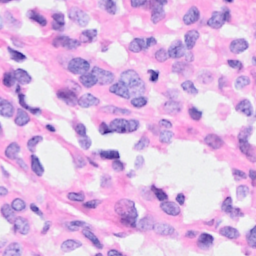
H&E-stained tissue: Breast